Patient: sex M, age 48
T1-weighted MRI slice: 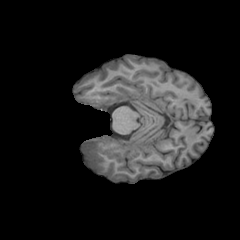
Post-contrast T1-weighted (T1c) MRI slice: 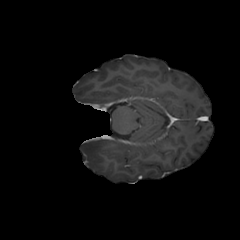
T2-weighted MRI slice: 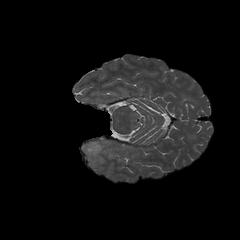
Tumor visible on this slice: yes
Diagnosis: Glioblastoma, IDH-wildtype
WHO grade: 4